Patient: sex M, age 64
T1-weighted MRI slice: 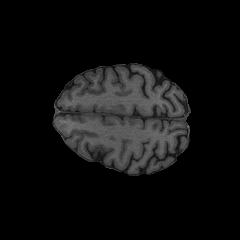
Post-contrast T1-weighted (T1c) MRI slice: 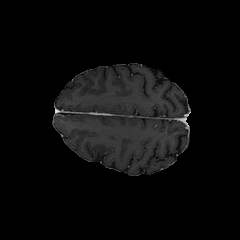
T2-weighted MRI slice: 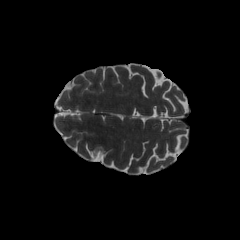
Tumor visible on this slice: no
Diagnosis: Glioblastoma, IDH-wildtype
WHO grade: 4